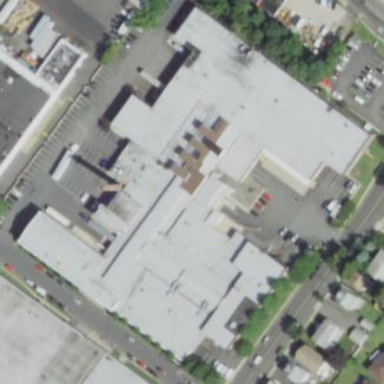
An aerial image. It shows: Industrial building.